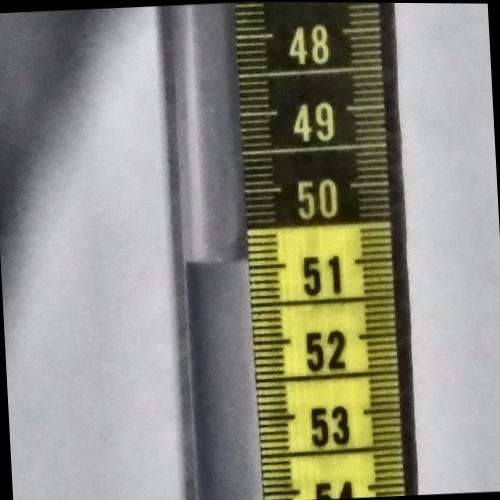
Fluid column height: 50.9 cm